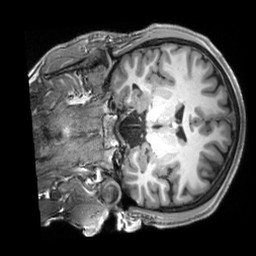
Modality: T1w
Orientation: coronal
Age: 23
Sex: male
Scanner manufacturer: siemens
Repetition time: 2.3 s
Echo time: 0.00229 s